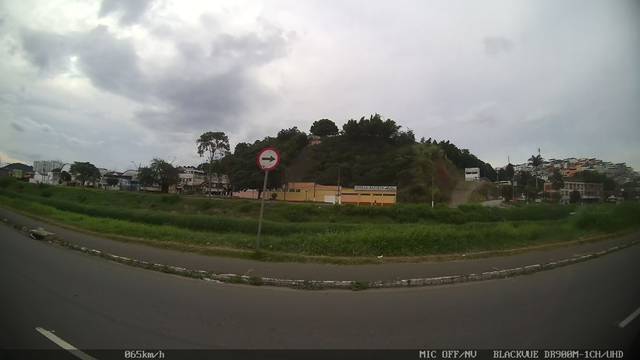
Region: Brazil
Coordinates: -21.745, -43.361